Field crop: maize
Growth stage: 1
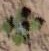
Species: chenopodium